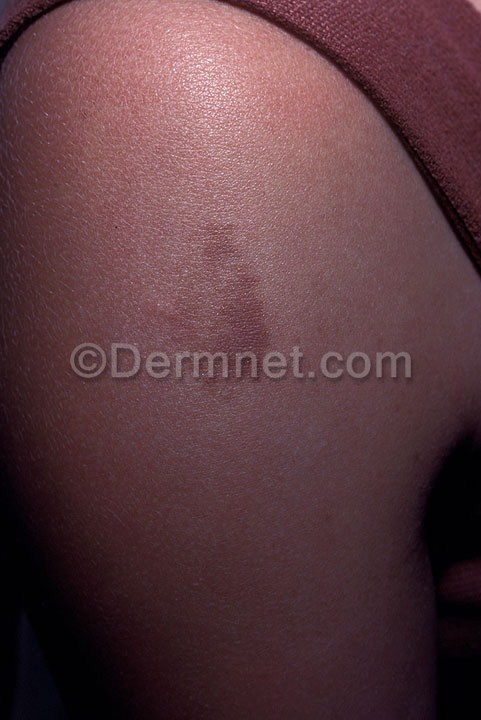
Disease: Light Diseases and Disorders of Pigmentation